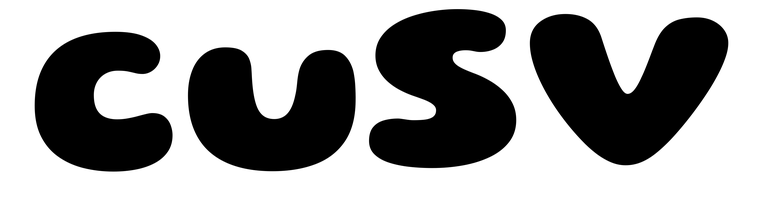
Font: Gluten_ExtraBold